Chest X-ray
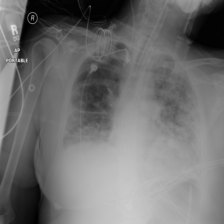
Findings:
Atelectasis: negative
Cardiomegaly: negative
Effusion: negative
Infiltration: positive
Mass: negative
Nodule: negative
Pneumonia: negative
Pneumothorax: negative
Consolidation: negative
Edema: negative
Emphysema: negative
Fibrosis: negative
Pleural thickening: negative
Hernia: negative